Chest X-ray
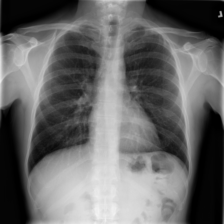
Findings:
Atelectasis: negative
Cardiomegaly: negative
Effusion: negative
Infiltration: negative
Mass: negative
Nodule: negative
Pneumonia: negative
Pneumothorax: negative
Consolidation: negative
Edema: negative
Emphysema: negative
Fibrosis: negative
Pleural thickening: positive
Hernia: negative